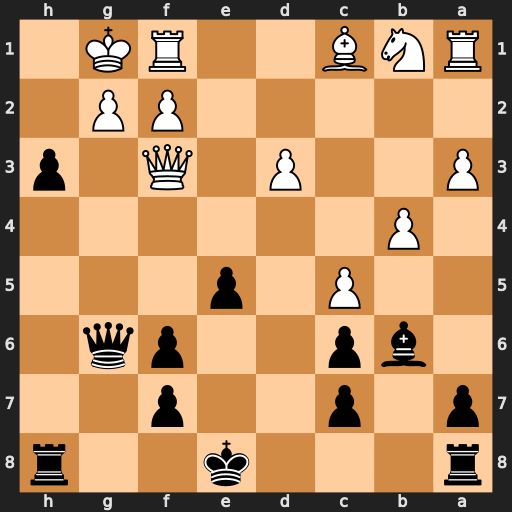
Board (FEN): r3k2r/p1p2p2/1bp2pq1/2P1p3/1P6/P2P1Q1p/5PP1/RNB2RK1
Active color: b
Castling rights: kq
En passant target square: -
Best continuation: hxg2 Qxg2 Rg8